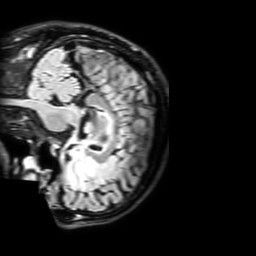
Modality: FLAIR
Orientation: sagittal
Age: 46
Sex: male
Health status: ill
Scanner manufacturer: philips
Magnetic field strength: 3 T
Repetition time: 4.8 s
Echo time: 0.3044 s